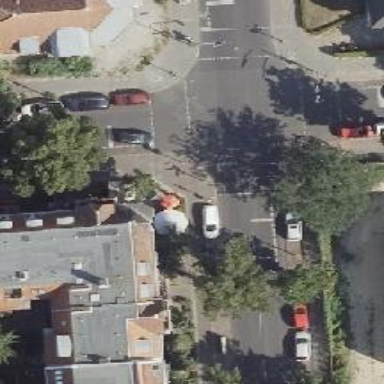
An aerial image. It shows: Crossing with traffic signals.